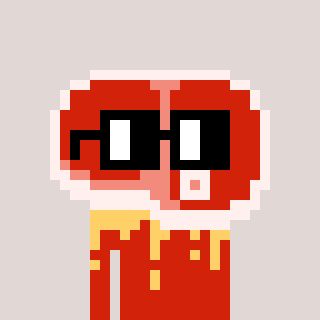
a pixel art character with square black glasses, a steak-shaped head and a red-colored body on a warm background